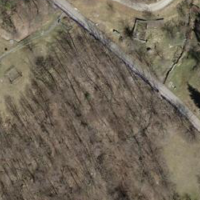
EUNIS habitat code: 41
Species observed at this site:
Fagus sylvatica